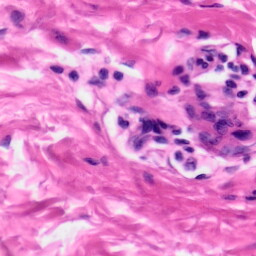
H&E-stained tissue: Skin